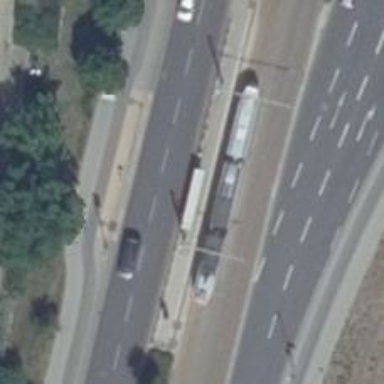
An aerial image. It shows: Public transport shelter.